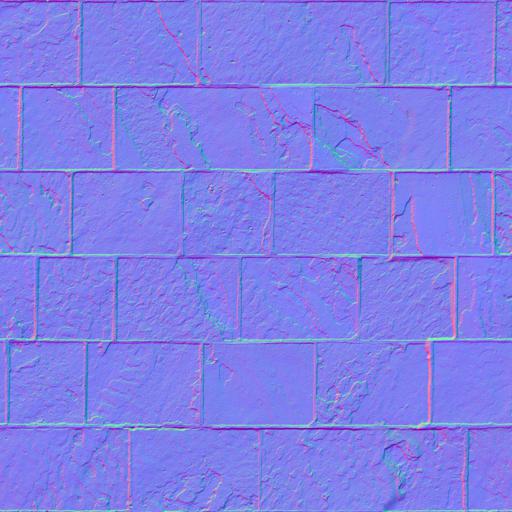
old red tiled tiles used